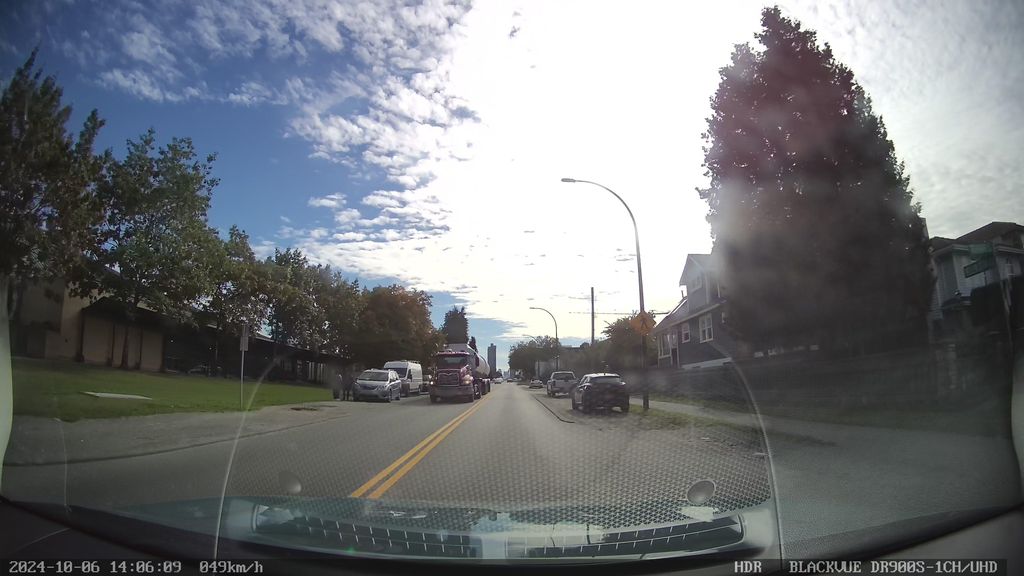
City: vancouver